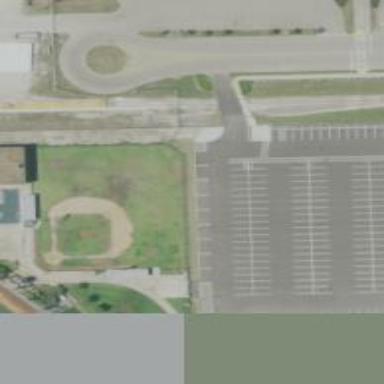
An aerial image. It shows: Baseball pitch for leisure land activities.